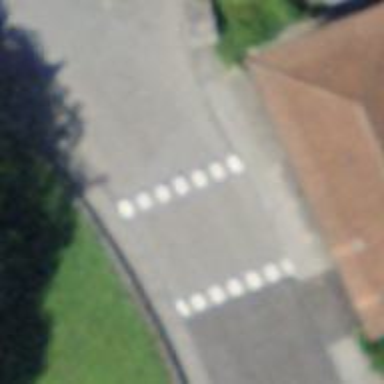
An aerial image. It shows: Table-style traffic calming feature.